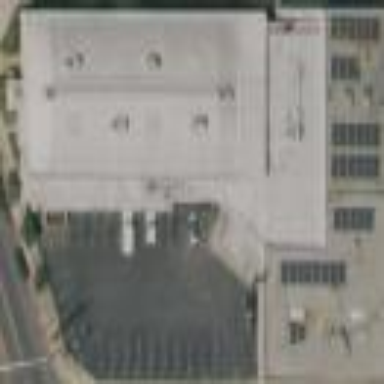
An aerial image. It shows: Building used for roller skating.